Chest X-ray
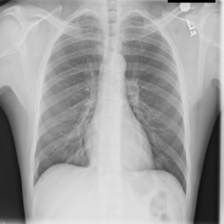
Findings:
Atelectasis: negative
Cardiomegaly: negative
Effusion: negative
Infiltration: negative
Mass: negative
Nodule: negative
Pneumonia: negative
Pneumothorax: negative
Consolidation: negative
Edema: negative
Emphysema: negative
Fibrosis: negative
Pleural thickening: negative
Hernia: negative